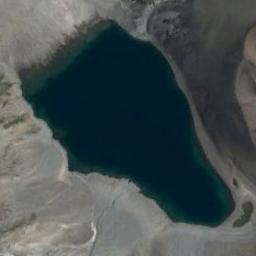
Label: lake